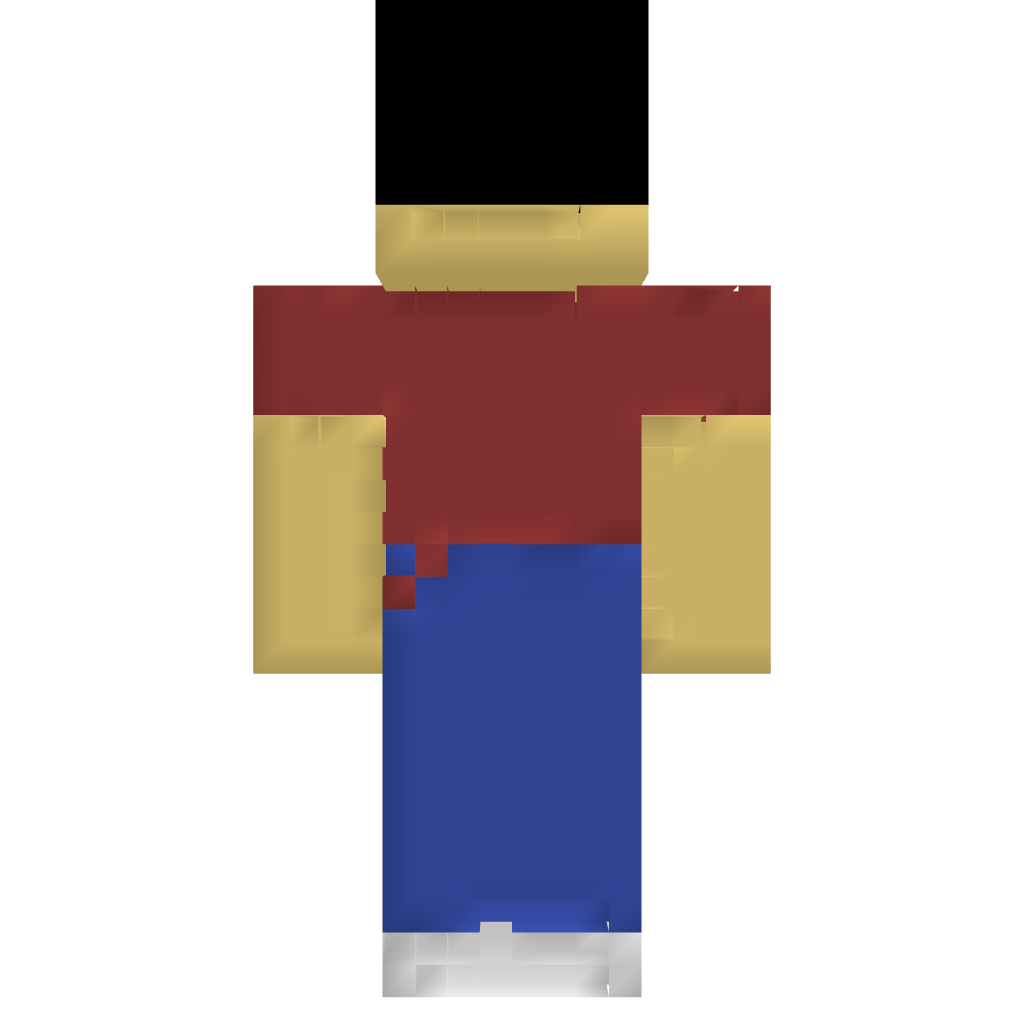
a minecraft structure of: My Statue good quality